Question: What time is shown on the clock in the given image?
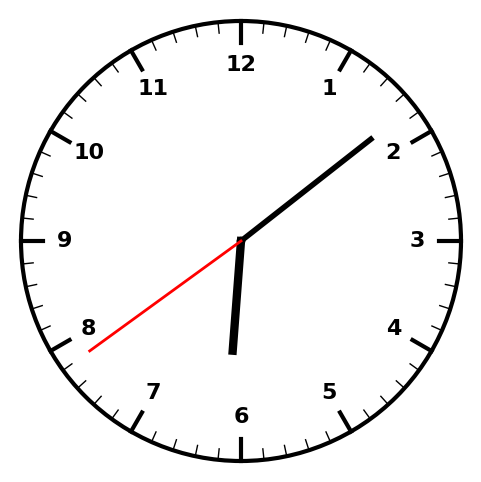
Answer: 06:08:39